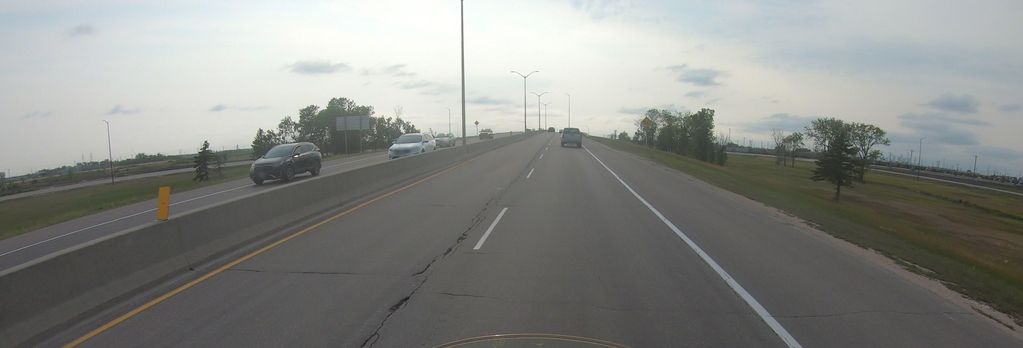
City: winnipeg